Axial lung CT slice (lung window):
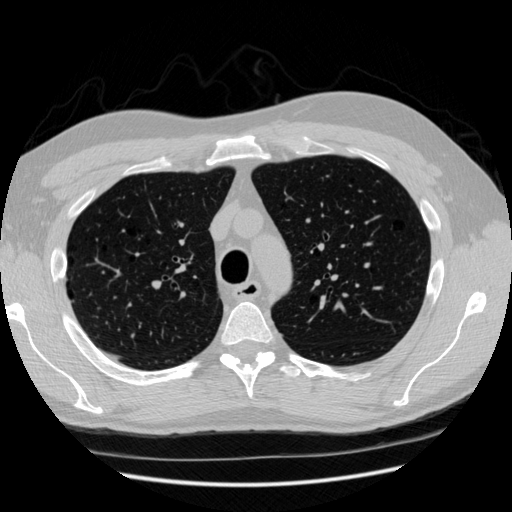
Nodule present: no